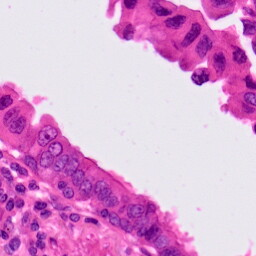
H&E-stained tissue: Lung